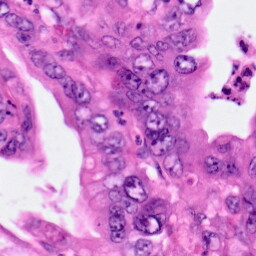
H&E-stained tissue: Pancreatic